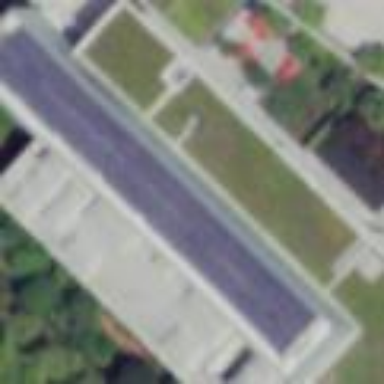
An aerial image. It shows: Building with flat glass roof.